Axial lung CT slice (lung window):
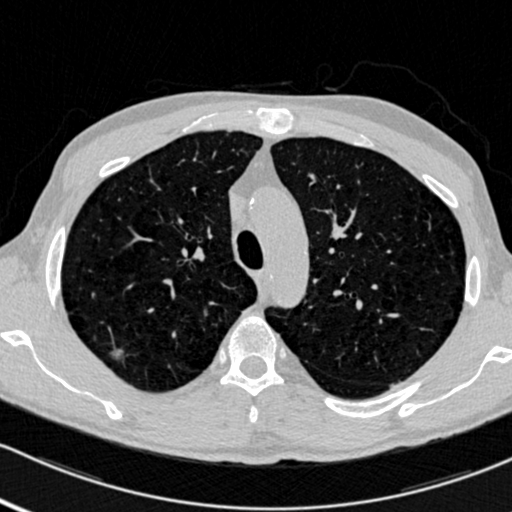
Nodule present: yes
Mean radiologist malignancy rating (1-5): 3.667